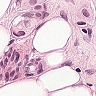
Metastatic tissue present: yes